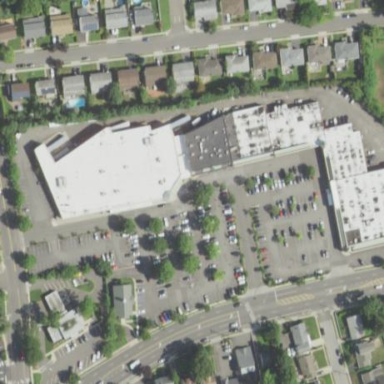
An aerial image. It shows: Retail area.